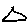
Label: triangle